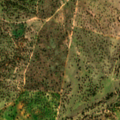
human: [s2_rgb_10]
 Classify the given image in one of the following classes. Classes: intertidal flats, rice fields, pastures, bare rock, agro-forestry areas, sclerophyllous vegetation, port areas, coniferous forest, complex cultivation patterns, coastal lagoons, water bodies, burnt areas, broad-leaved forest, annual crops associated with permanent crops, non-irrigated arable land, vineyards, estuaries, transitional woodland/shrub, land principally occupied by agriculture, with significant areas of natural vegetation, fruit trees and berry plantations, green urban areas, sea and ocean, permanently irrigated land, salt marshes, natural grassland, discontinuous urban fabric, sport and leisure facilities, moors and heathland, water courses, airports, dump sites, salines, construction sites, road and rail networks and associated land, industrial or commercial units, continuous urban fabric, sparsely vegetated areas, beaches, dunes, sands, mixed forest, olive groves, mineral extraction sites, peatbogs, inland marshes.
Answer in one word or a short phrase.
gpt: non-irrigated arable land, pastures, agro-forestry areas, transitional woodland/shrub